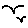
Label: bird